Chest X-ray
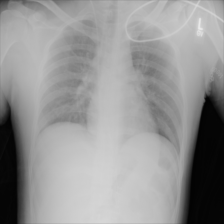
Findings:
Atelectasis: negative
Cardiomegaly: negative
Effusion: negative
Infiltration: negative
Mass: negative
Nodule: negative
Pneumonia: negative
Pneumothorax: negative
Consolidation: negative
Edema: negative
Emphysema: negative
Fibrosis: negative
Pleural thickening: negative
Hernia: negative